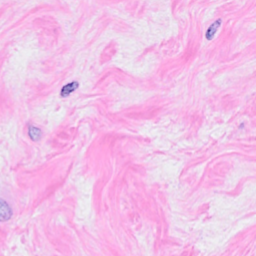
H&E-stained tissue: Breast